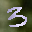
Label: 3